Question: Whatever screen is being used to view the page, I would like to show as many tiles as possible. Different scenarios include:
- - - -
One solution I thought of was to use and ... however, when I set the size of the div, for example:
> div class="tile grid_4"
I noticed that adaptive.js would resize the tile (becase the different .css files resize the columns)... However, I need to keep a fixed tile size (310px X 450px)....
One site that does this is <URL>
And to see what each looks like, please check out <URL>

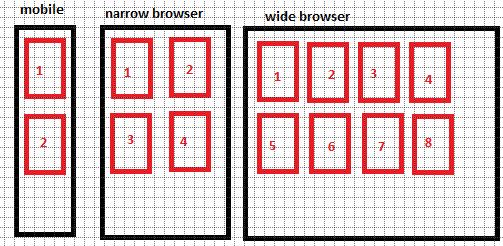
Answer: Have a look at CSS3 <URL>, which covers the subject and is a good starting point.
After you've got the basics sorted, you can target specific devices using the <URL> query.
Hope this helps.